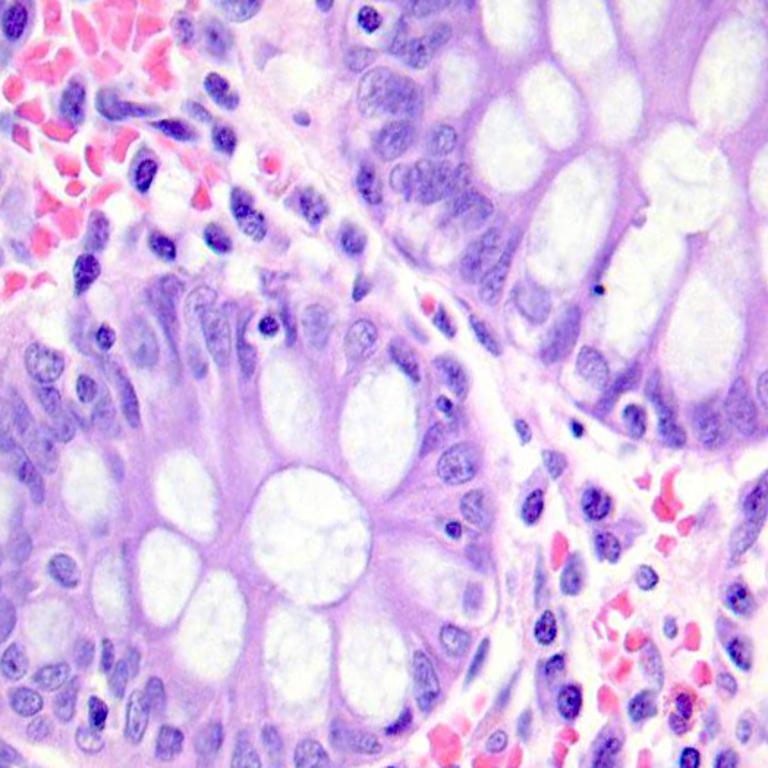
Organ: colon
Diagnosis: benign